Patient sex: M
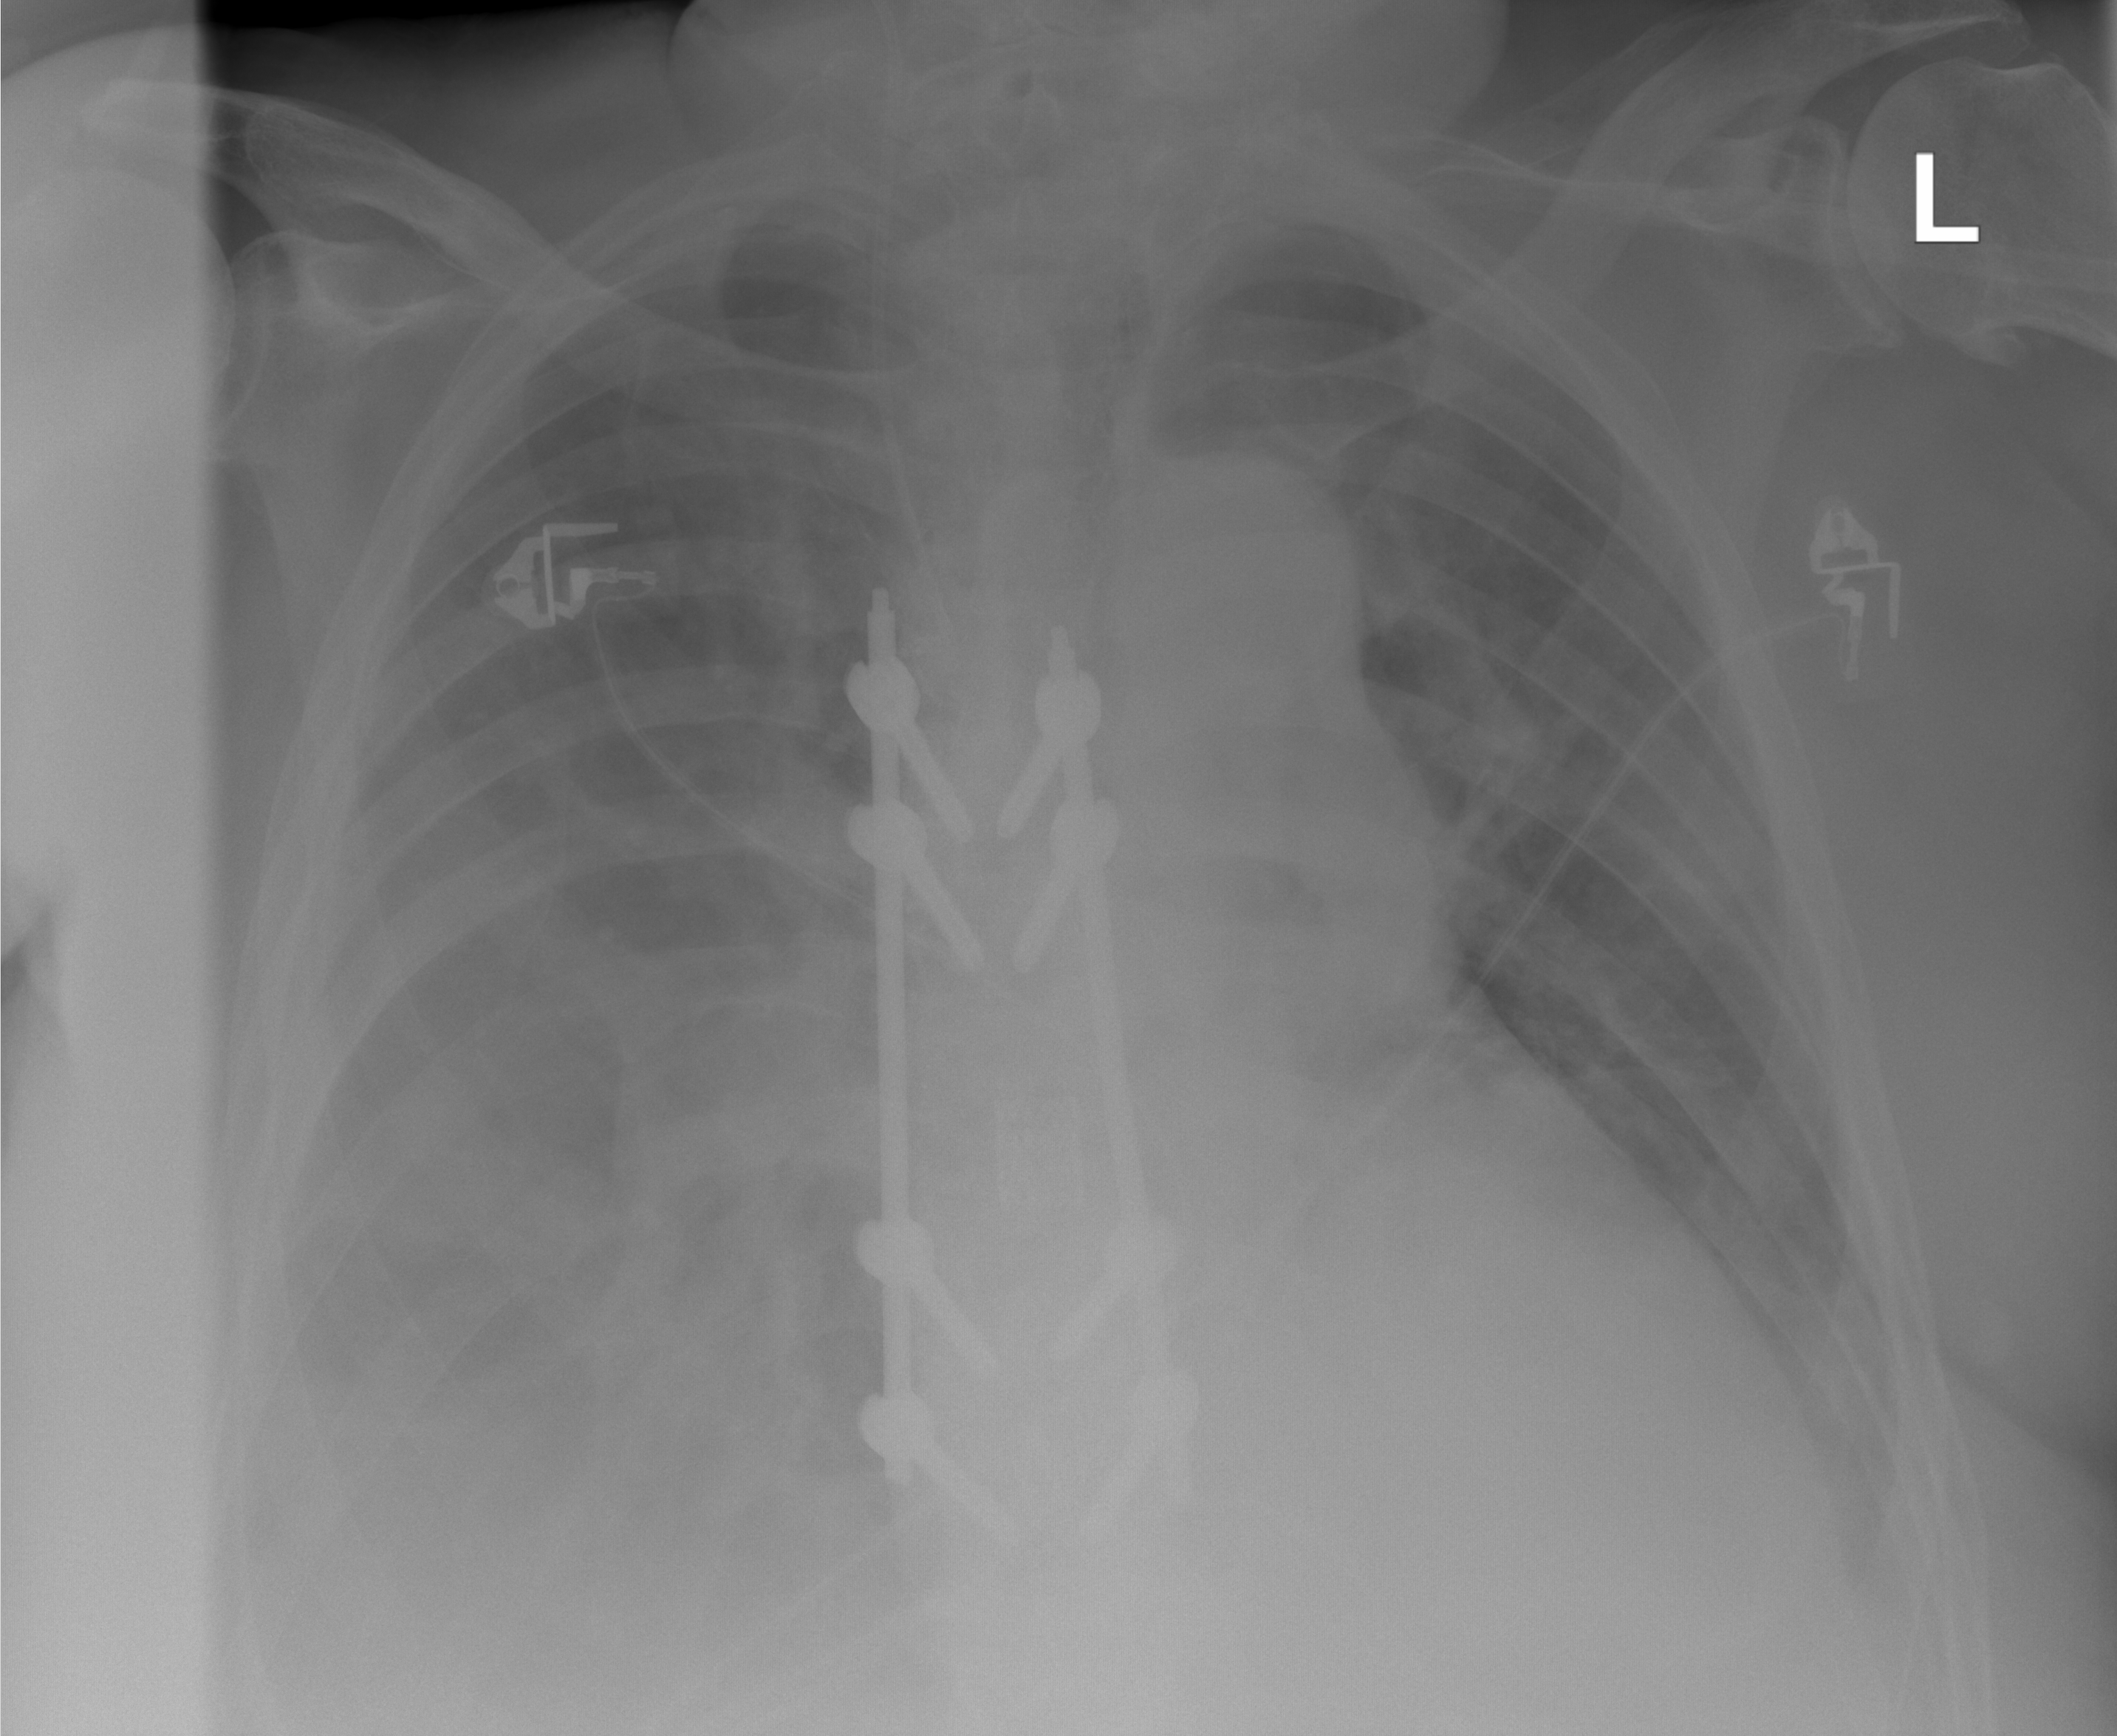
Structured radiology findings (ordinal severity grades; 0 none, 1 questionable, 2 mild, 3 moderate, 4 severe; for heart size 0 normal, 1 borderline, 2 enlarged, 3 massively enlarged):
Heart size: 0
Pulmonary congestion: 2
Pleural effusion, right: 3
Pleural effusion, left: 2
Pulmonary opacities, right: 0
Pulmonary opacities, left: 0
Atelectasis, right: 0
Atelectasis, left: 0